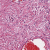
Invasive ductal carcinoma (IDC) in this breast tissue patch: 1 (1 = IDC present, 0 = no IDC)